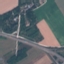
Land use / land cover class: Highway